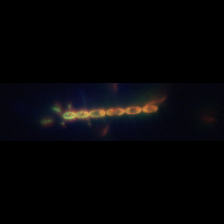
Taxon: Chaetoceros
Group: Diatoms